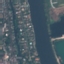
Land use / land cover class: River